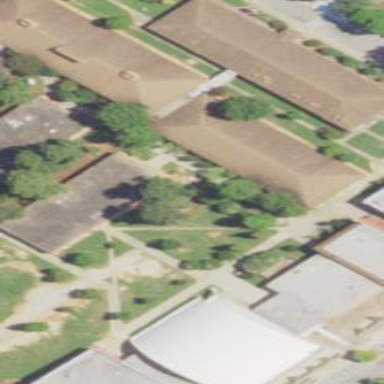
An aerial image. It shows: School building.